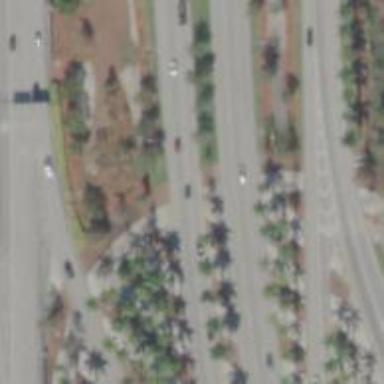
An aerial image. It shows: Asphalt road designated as trunk highway.